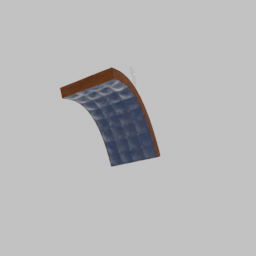
Label: furniture